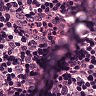
Metastatic tissue present: yes